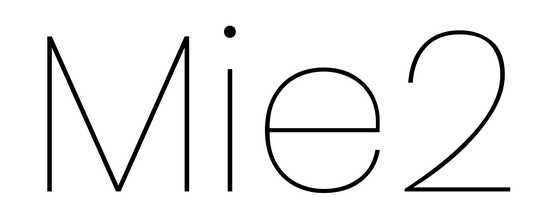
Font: Poppins-Thin